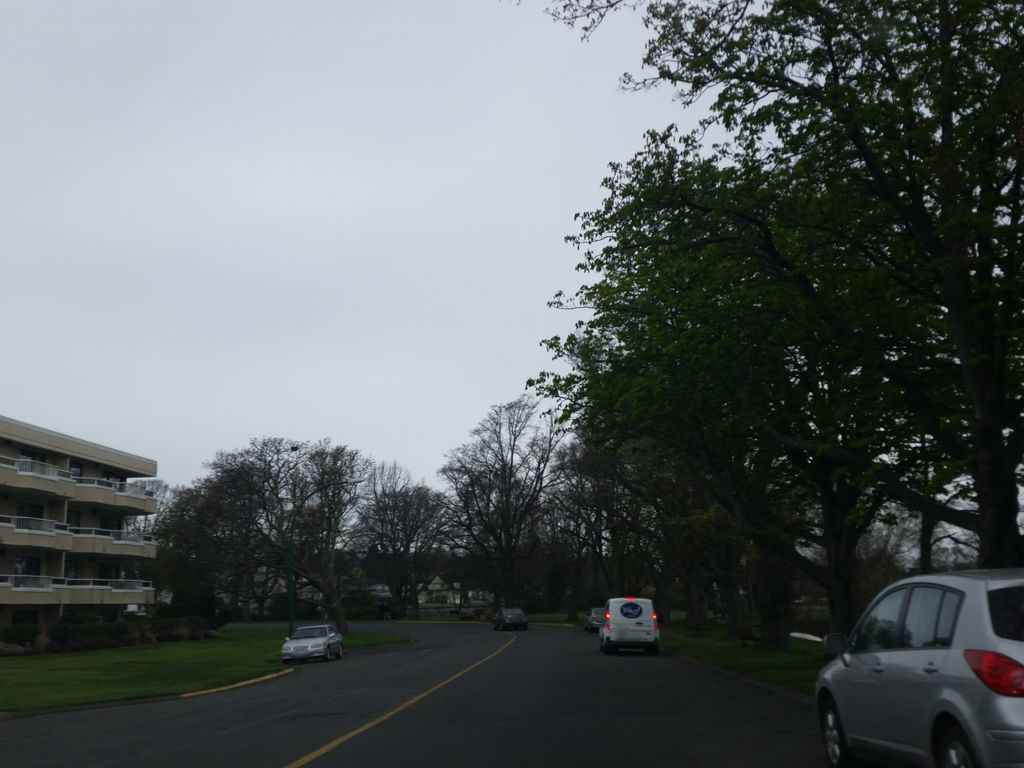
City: victoria